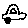
Label: car